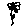
Label: flower